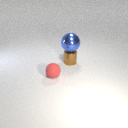
small brown metal cylinder behind small red rubber sphere